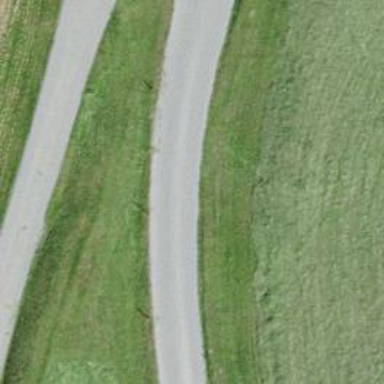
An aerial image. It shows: Paved service road with grade1 tracktype.